Question: I have a bash-script in which I want to display an image to the user. This is possible using ImageMagick's 'display'.
'''
display image.png
'''
But now the focus of the terminal window is lost, and is placed to the image. To continue my bash-script I have to ask the user to click on the terminal before continuing. This is unwanted behaviour.
Is there a way to display an image without losing the focus of my bash terminal? I want it to get it work on Ubuntu Linux (12.04).

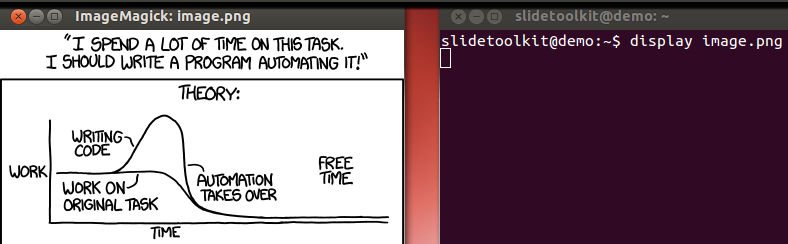
Answer: Here is a not-too-awkward solution using 'wmctrl':
'''
wmctrl -T master$$ -r :ACTIVE: ; display image.png & sleep 0.1 ; wmctrl -a master$$
'''
To explain, I'll break it down into steps:
1. wmctrl -T master$$ -r :ACTIVE: To control a window, wmctrl needs to know its name, which by default is its window title. So, this step assigns the current window to a unique name master$$ where the shell will expand $$ to a process ID number. You may want to choose a different name.
2. display image.png & This step displays your image as a "background" process. The image window will grab focus.
3. sleep 0.1 We need to wait enough time for display to open its window.
4. wmctrl -a master$$ Now, we grab focus back from display. If you chose a different name for your master window in step 1, use that name here in place of master$$.
If 'wmctrl' is not installed on your system, you will need to install it. On debian-like systems, run:
'''
apt-get install wmctrl
'''
'wmctrl' supports Enlightenment, icewm, kwin, metacity, sawfish, and all other EWMH/NetWM compatible X-window managers.
### Alternative approach that doesn't require knowing the window title
First, get the ID of the current window:
'''
my_id=$(wmctrl -l -p | awk -v pid=$PPID '$3 == pid {print $1}')
'''
We can now use this ID in place of a window title. To launch 'display' while maintaining focus in the current window:
'''
display image.png & sleep 0.1 ; wmctrl -i -a "$my_id"
'''